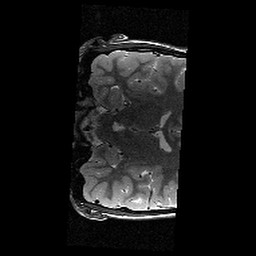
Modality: T2w
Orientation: coronal
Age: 11
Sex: male
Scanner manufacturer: siemens
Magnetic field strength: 3 T
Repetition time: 8.46 s
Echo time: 0.067 s